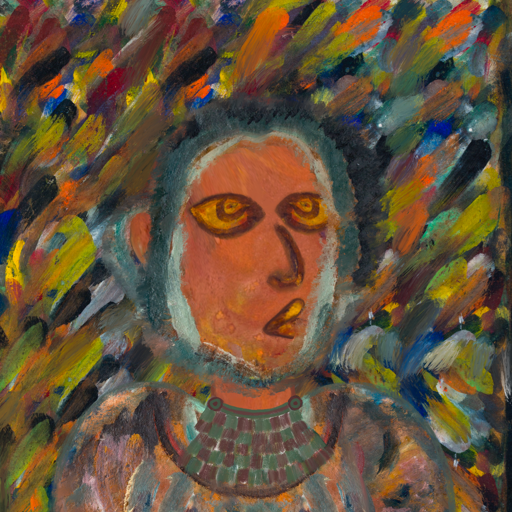
Background: An_Impression, Head And Neck Side: Mother_And_Son_Son, Face Side: Comrade, Bust: Boggyland, Hair Side: Boggyland, Head Accessory: Blank, Second Necklace: After_Raid, Necklace: Blank, Baby: Blank